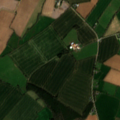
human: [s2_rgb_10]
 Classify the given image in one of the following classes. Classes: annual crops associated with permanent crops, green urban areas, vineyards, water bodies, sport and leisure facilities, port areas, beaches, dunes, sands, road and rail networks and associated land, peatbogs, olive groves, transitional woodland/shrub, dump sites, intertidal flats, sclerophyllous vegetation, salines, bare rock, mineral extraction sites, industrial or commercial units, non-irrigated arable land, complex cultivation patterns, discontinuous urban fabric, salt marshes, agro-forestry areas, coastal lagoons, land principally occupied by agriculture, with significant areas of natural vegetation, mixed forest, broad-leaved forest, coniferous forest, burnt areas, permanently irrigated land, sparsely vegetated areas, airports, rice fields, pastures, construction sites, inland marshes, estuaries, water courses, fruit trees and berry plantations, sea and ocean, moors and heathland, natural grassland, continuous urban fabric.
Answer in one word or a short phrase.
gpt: non-irrigated arable land, pastures